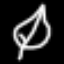
Label: leaf